Question: I've WPF application which has one Main window on which I'm opening a Popup window. The problem I'm facing is the Popup window always stays on top. If I open some other application() the main window goes into background but the Popup windows remain on top.However if I minimize the the Popup also minimizes.

Please help on overcoming this issue.
Update:
I am opening the Popup as below
'''
myPopup.IsOpen = true;
'''
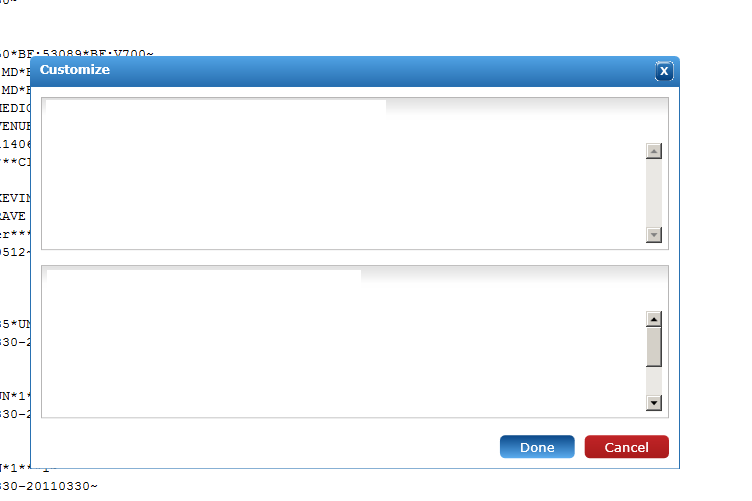
Answer: 'Popups' do - as far as i know - not suppot such a behavior, their intended usage is for 'ComboxBox'-dropdowns and the like as far as i can tell. To realize something like that you can use a normal 'Window' and set its <URL> to the main window on which it should be dependent. This will cause the popup-window to stay on top of its owner & to minimize together with the owner.
e.g.
'''
public class ChildWindow: Window
{
public ChildWindow(Window owner)
{
this.Owner = owner;
}
}
'''
'''
var popup = new ChildWindow(mainWindow);
popup.Show();
'''
'Hide()''Closing'